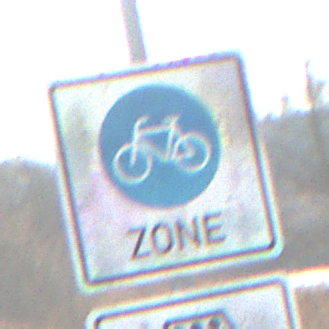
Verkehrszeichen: BeginnFahrradzone
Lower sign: MehrfachbesetzePersonenkraftwagenFrei
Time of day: MorningAfternoon
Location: Outdoor (Nature)
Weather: PartlyCloudy
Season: NotSpecified
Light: Natural